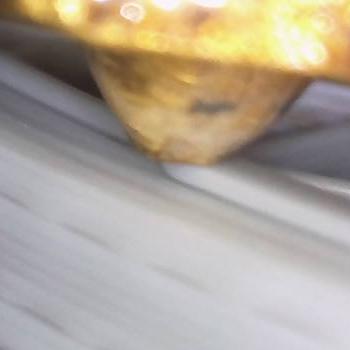
Flow rate: 100%